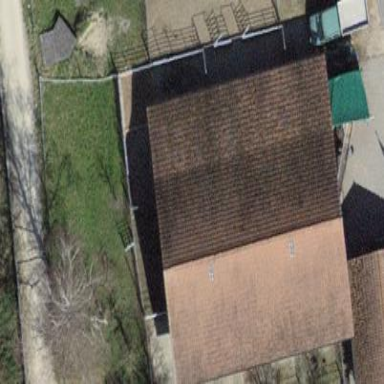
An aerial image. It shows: Building with tiled roof.